Question: The figure describes the ball exchange problem. The white ball can exchange positions with the adjacent colored balls in the 4-neighborhood. The target state is that all balls are arranged in the order of red, blue, green, and yellow from the upper left corner in the order of rows first and columns. How many exchanges are needed?
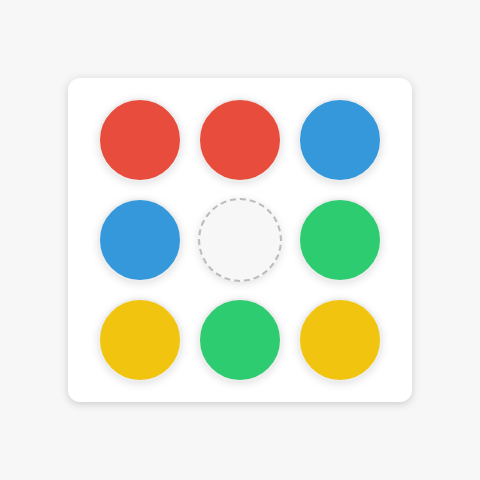
Answer: 2